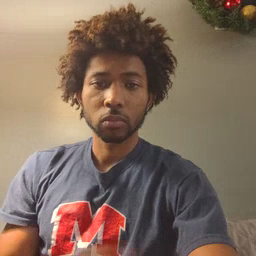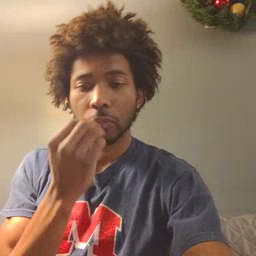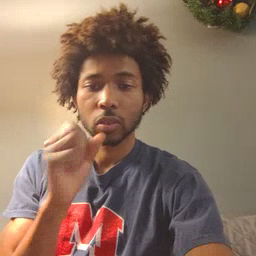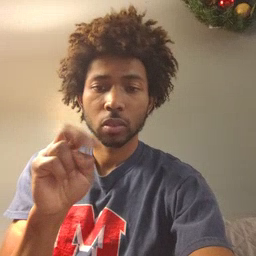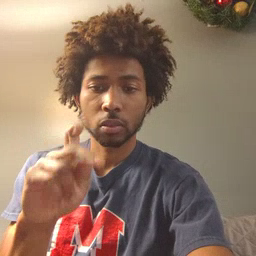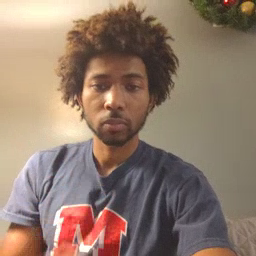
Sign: snack